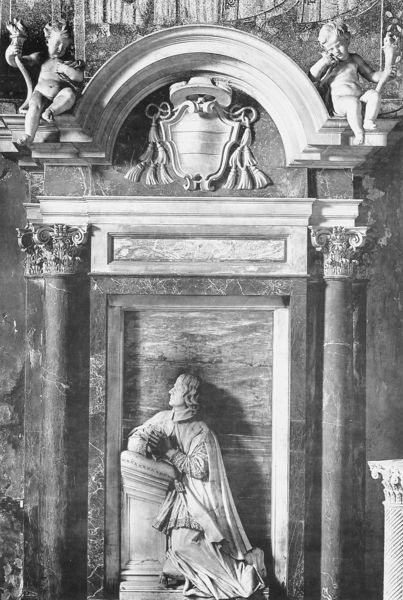
Titel: Denkmal für Kardinal Francesco Adriano Ceva
Künstler: Cosimo Fancelli
Standort: Rom, S. Giovanni in Laterano (EU - I - Latium)
Schlagwörter: mann, umhang, ausschnitt, grau, hut, marmor, pfeiler, säule, säulen, wand, kirche, gewand, engel, statue, bischof, kissen, plastik, foto, religion, torbogen, druck, knien, beten, gebet, frieden, altar, kapitell, wappen, geige, gesims, grab, kniend, gottesdienst, putten, betend, dorische säule, epitaph, abt, skluptur, grabplatte, kniet, beichtstuhl, gebiet, pabst, kniebank